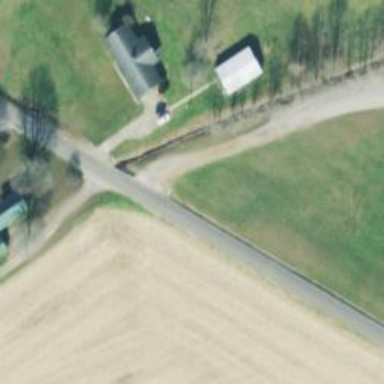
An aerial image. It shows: Driveway leading to service road.